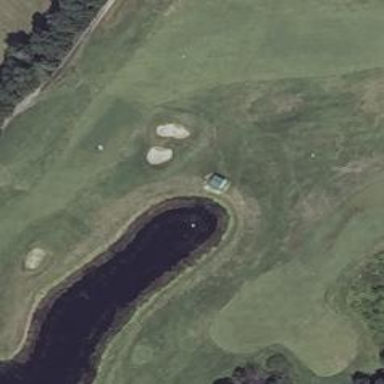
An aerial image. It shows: Golf fairway in the image.